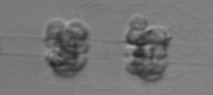
Label: Leptocylindrus_mediterraneus